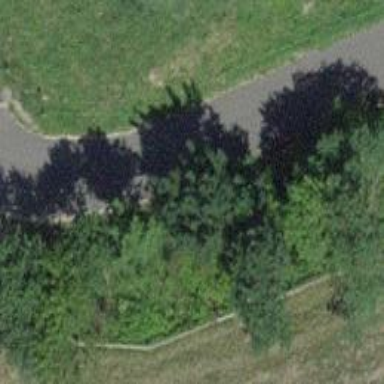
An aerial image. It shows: Paved track with grade1 tracktype.